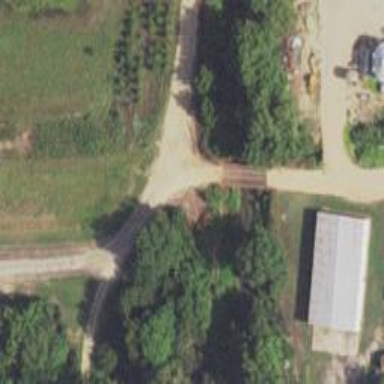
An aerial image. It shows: Residential road with bridge.